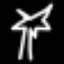
Label: palm tree